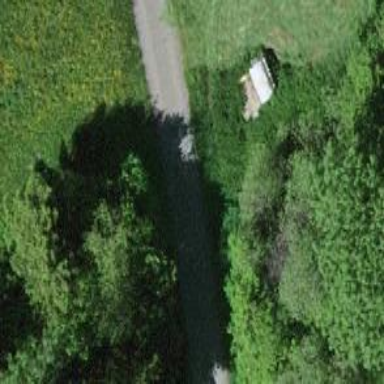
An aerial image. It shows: Culvert tunnel.